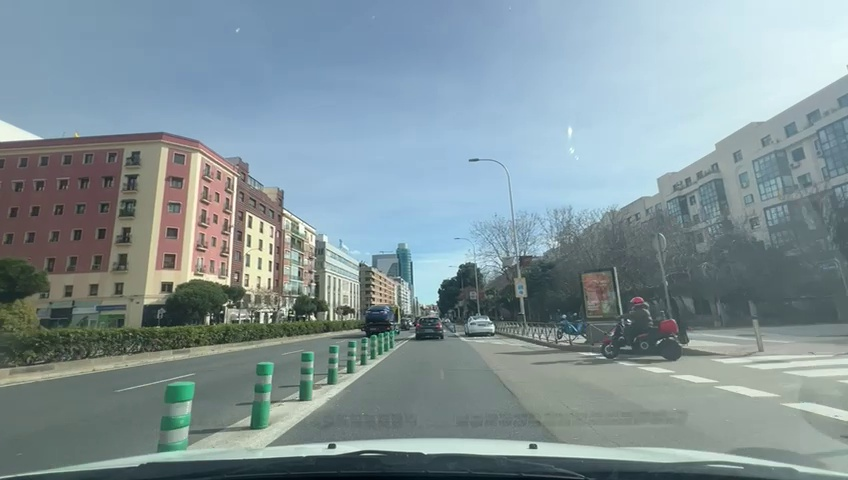
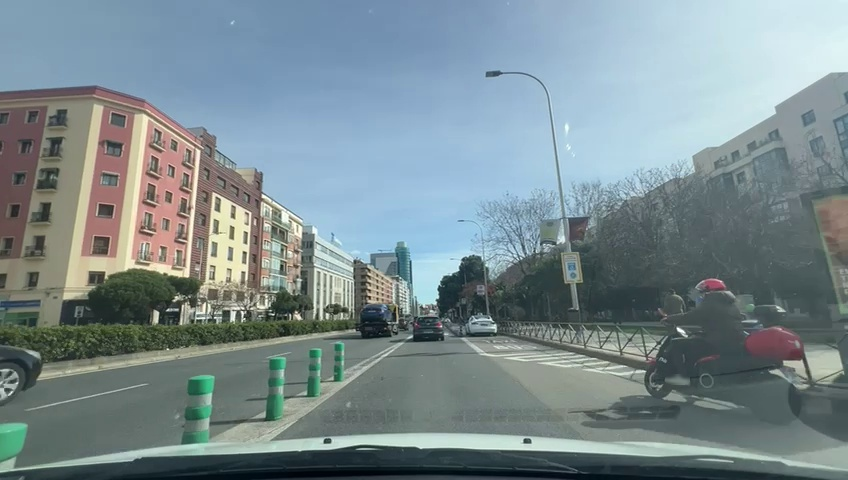
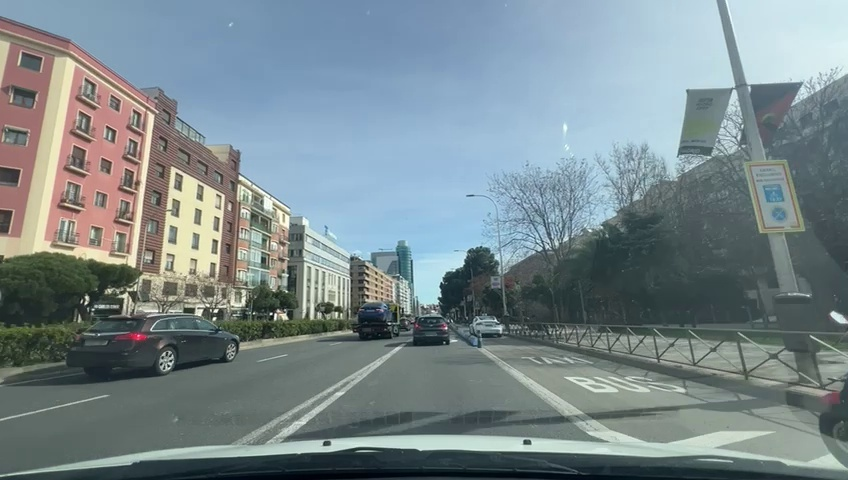
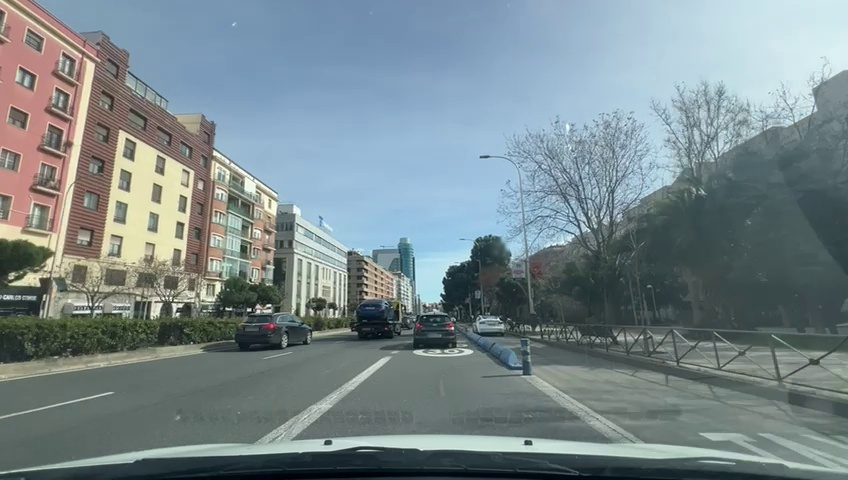
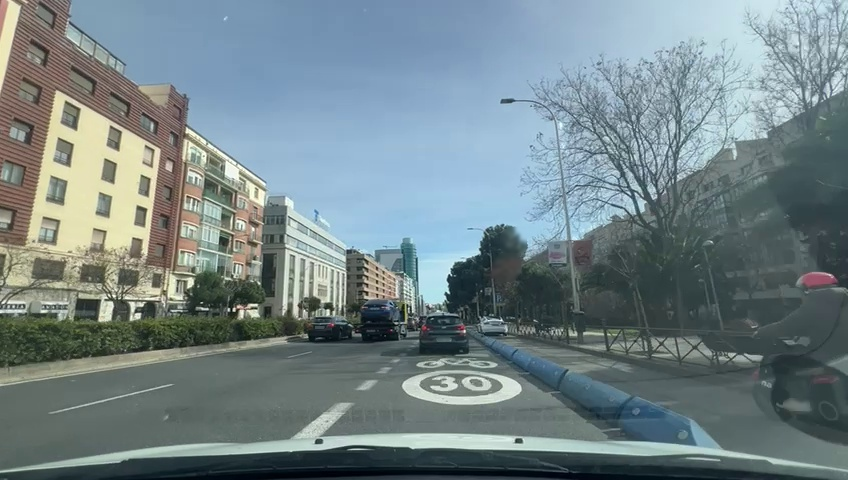
Situation: Leading braking
Question: Is there a vehicle directly ahead in the ego lane with brake lights on?
Answer: No
Reasoning: There are several vehicles in front of the ego with heavy traffic, but no brake lights are visible.

Situation: Leading braking
Question: Is the distance between the ego vehicle and the vehicle ahead decreasing?
Answer: Yes
Reasoning: Ego arrives at a busy area and in his lane, as well as in the lanes on either side, he can see cars travelling at low speed, which ego approaches.

Situation: Leading braking
Question: Is either the ego vehicle or the leading vehicle stationary?
Answer: No
Reasoning: Ego arrives at a busy area and in his lane, as well as in the lanes on either side, he can see cars travelling at low speed, which ego approaches.

Situation: Leading braking
Question: Is the ego vehicle decelerating due to dense traffic or congestion ahead?
Answer: Yes
Reasoning: Ego arrives at a busy area and in his lane, as well as in the lanes on either side, he can see cars travelling at low speed, which ego approaches.